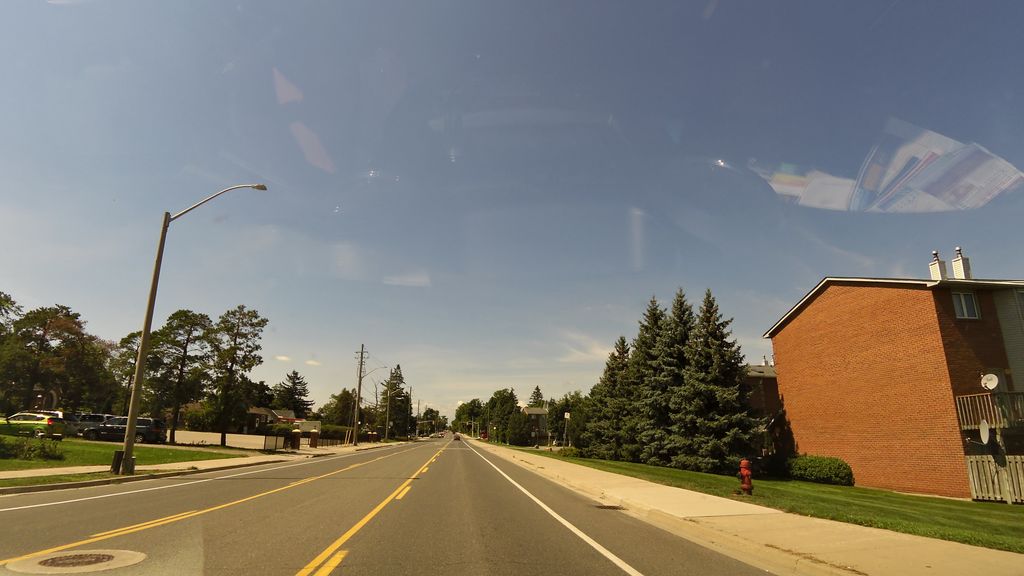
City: hamilton